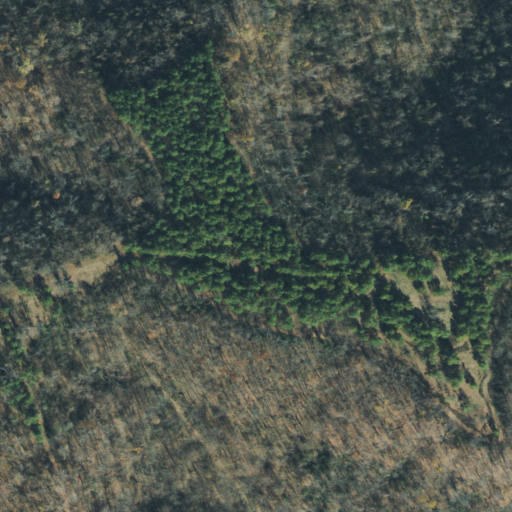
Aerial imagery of mountain in Tennessee named Locust Knob containing deciduous forest and mixed forest